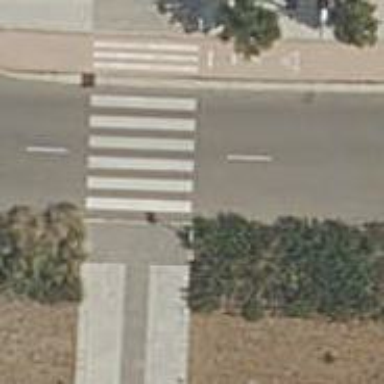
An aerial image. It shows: Uncontrolled road crossing.